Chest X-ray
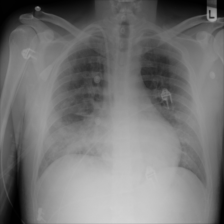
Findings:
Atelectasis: negative
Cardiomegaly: negative
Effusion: negative
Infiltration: positive
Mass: negative
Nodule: negative
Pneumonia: negative
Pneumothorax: negative
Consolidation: negative
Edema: negative
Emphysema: negative
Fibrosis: negative
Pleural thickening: negative
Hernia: negative